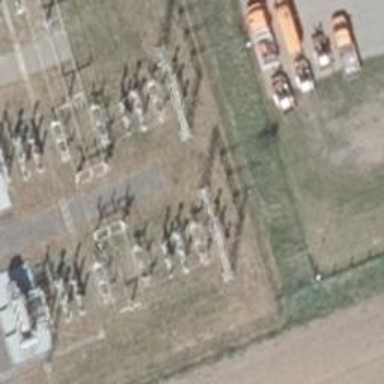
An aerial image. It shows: Three cables of power line.